Question: I have the code below (I know this is only one function out of a bunch of code but hopefully it is enough). The console is giving the error "Cannot read property 'value' of undefined" for the 'var userAnswer = currentBlank.value;'. The applicable DOM (I think the DOM will be more useful than the html source) is directly below (in a picture) and the javascript function I am having the problem with is right below that. I can't seem to figure out what is wrong. Thought maybe new eyes might be able to.

'''
var allBlanksLoc = document.getElementById('text');
allBlanksLoc.style.display = 'block';
var allBlanks = allBlanksLoc.getElementsByTagName('input');
var sortedblanks = blanks.sort(function(a, b){
return a - b
});
var wrongBlanks = 0; // logs how many blanks were answered wrongly over all
var rightBlanks = 0; // logs how many blanks were answered rightly over all
var testAnswersArea = document.getElementById('testAnswers');
finalAnswers = "";
var blankNum = 0;
for (var i = 0; i < wordlist.length; i++) {
if (indicesOfBlanks[i]) {
var currentBlank = allBlanks[blankNum];
var wordNum = sortedblanks[blankNum];
var blankWord = wordlist[wordNum];
var blankWordUp = wordlistUpper[wordNum];
var usrAnswer = currentBlank.value;
if (usrAnswer != blankWord && usrAnswer != blankWordUp) {
finalAnswers += "<del style="font: red;">" + currentBlank.value + "</del> <span style="font: green;">" + blankWordUp + "</span> ";
} else {
finalAnswers += "<span style="font: green;">" + currentBlank.value + "<span>";
}
blankNum++;
}
else {
finalAnswers += wordlistUpper[i] + " ";
}
}
testAnswersArea.innerHTML = finalAnswers;
'''
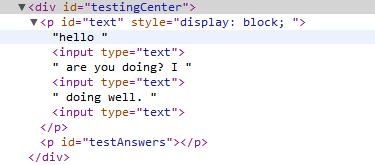
Answer: 'wordList' has more elements than 'allBlanks'.
Therefore, 'allBlanks[blankNum]' is 'undefined'.